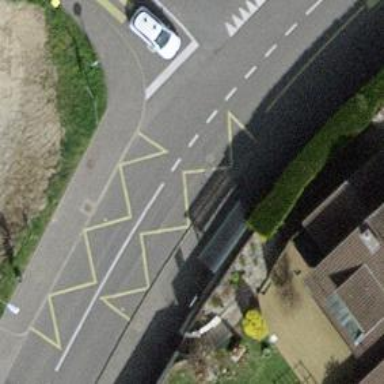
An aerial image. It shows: Sidewalk with asphalt surface leading to public transport platform. The platform includes shelter.